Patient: sex M, age 68
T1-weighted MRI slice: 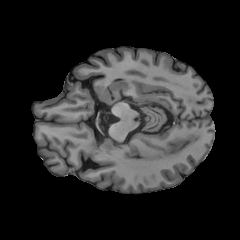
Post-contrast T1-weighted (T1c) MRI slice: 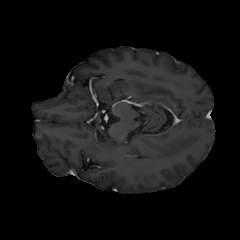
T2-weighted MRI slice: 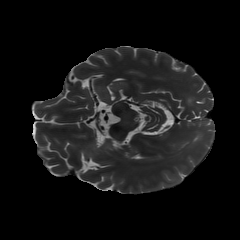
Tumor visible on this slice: no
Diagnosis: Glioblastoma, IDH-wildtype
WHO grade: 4